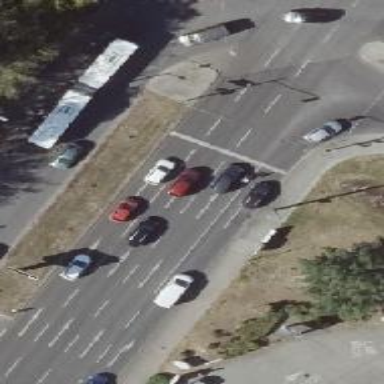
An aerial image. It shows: Road with traffic signals.